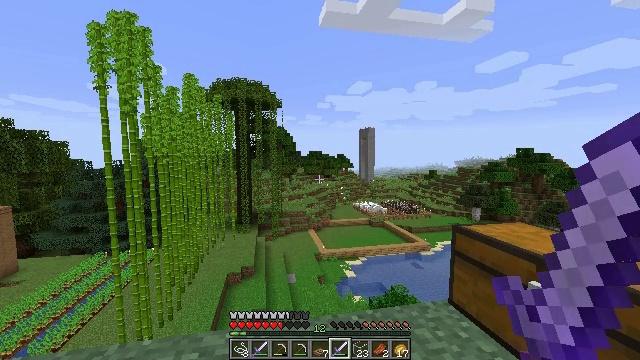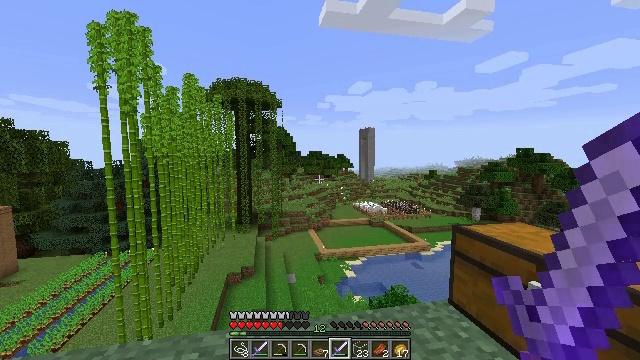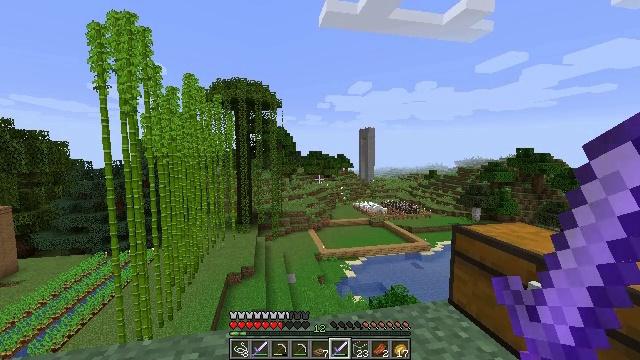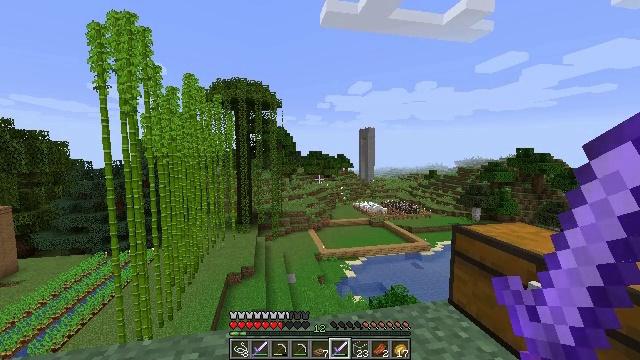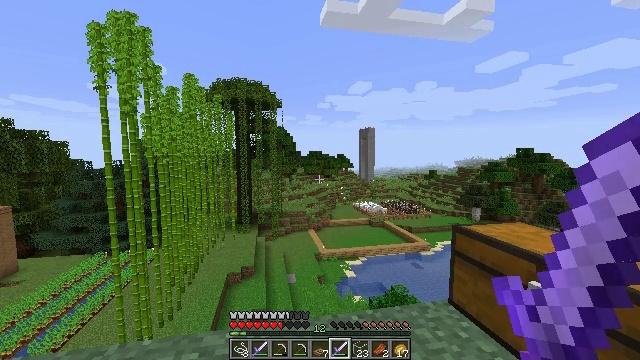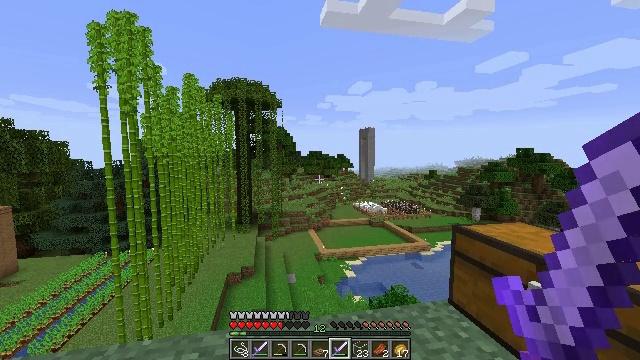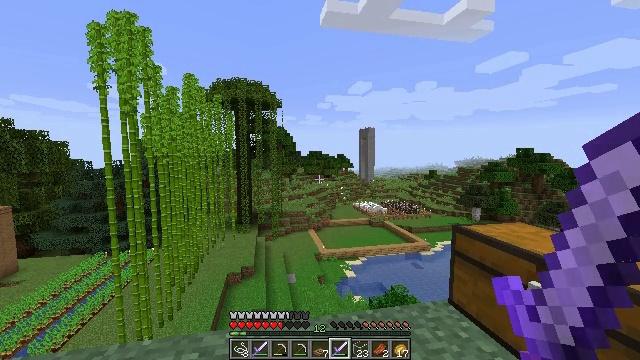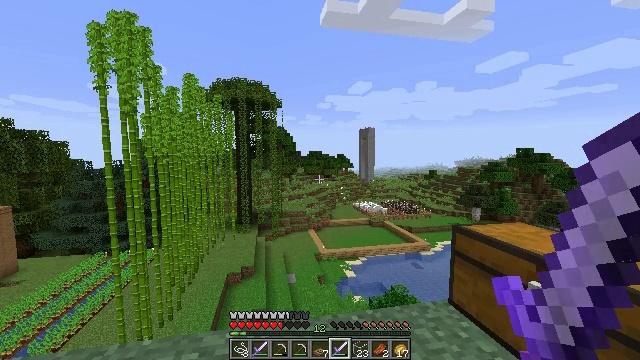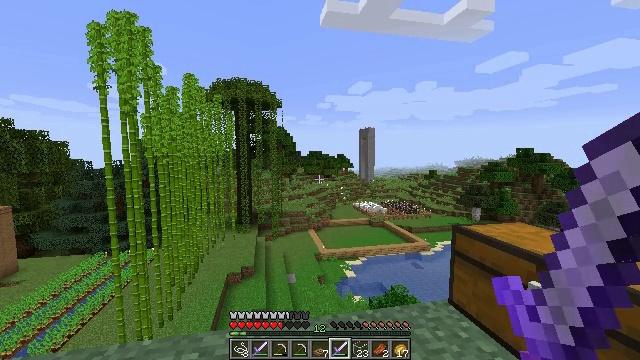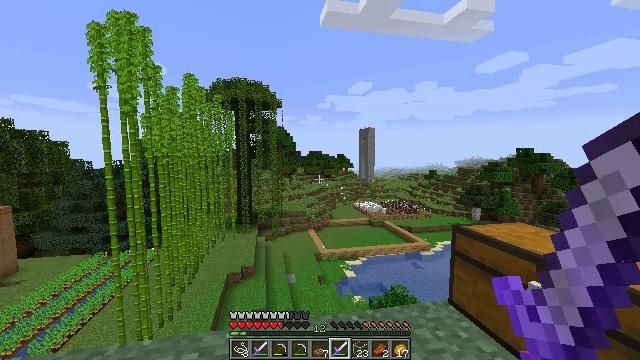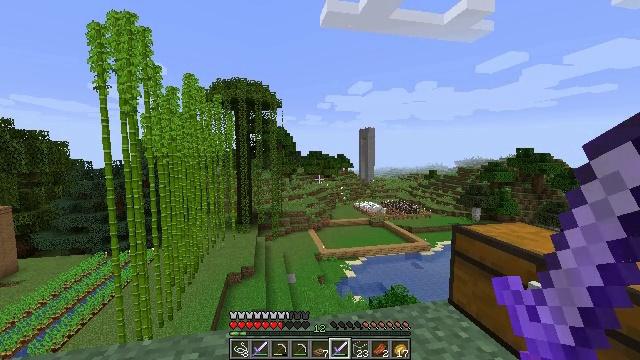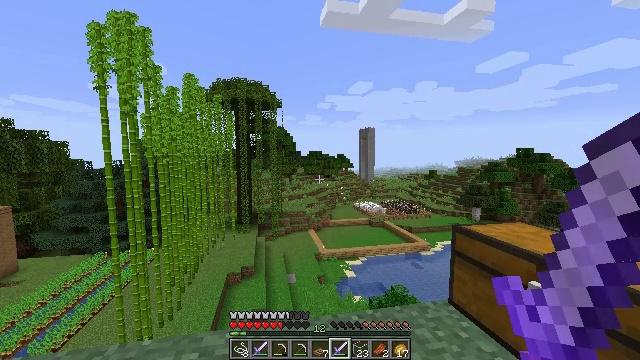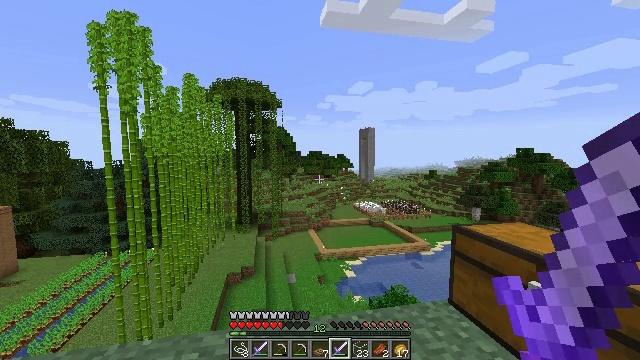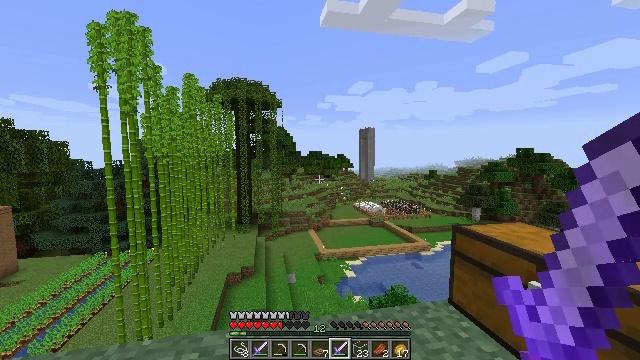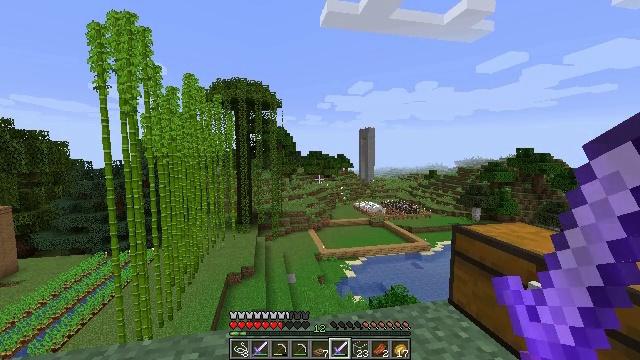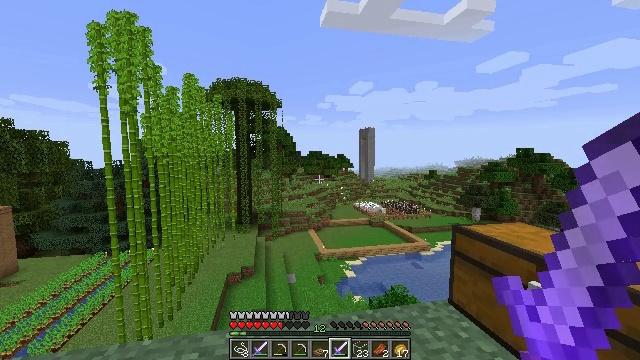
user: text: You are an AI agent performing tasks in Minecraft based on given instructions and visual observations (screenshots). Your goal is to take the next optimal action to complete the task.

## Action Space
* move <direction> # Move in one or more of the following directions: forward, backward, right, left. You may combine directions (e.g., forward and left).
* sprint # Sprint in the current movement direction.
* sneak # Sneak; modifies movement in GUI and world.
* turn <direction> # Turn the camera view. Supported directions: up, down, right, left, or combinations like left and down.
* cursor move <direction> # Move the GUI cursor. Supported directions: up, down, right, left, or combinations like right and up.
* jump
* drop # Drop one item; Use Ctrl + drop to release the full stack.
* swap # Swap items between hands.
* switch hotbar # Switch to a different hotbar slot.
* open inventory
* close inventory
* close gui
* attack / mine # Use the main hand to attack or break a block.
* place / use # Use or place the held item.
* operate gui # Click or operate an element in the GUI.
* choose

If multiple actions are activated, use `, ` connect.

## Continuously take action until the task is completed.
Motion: motion action
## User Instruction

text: Gather materials to craft a book.
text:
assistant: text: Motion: no_op
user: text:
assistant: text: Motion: no_op
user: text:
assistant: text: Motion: no_op
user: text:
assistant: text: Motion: no_op
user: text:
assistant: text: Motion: no_op
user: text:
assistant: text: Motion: no_op
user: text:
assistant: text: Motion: no_op
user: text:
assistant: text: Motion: no_op
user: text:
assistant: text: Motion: no_op
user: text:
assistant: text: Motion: no_op
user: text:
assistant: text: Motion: no_op
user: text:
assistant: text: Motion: no_op
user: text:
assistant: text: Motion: no_op
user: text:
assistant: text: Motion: no_op
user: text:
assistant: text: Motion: no_op
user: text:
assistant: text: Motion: no_op
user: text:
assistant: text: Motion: no_op
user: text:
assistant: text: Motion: no_op
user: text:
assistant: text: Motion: no_op
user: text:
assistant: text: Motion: no_op
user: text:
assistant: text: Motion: no_op
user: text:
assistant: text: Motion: no_op
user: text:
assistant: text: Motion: no_op
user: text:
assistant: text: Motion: no_op
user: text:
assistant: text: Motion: no_op
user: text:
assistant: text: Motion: no_op
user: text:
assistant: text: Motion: no_op
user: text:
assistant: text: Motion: no_op
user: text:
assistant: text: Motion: no_op
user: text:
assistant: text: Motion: no_op